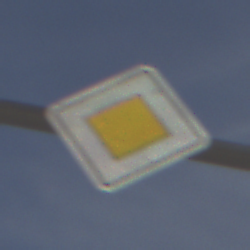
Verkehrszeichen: Vorfahrtsstrasse
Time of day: MorningAfternoon
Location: Outdoor (Suburban)
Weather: PartlyCloudy
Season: NotSpecified
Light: Natural